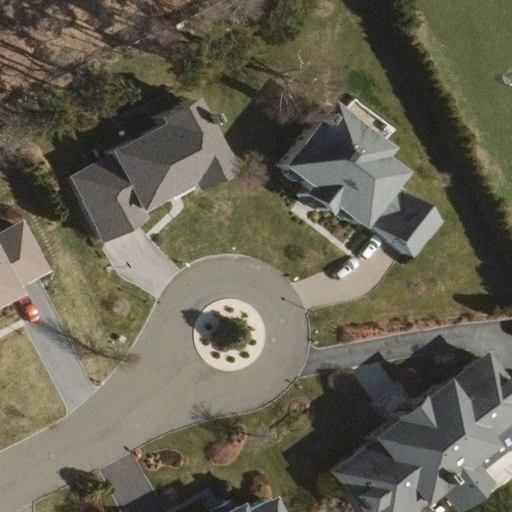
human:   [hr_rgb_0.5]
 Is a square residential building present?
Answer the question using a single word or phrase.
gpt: no

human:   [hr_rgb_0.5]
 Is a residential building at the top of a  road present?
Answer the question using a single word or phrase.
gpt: yes

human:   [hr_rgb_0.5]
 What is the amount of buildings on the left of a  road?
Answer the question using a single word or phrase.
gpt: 1

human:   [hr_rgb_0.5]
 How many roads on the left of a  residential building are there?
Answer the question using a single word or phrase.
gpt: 2

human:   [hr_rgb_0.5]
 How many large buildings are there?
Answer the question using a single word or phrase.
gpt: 0

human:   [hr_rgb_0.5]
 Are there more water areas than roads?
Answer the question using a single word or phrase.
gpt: no

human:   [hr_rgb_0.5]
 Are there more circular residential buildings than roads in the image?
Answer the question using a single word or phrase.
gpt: no

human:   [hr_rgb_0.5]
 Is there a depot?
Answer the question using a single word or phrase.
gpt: no

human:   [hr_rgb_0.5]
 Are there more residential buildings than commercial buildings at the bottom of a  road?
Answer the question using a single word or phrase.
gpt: yes

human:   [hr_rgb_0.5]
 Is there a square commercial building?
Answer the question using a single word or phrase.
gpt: no

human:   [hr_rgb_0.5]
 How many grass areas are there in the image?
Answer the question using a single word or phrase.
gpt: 0

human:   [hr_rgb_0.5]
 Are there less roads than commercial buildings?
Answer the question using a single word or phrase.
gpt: no

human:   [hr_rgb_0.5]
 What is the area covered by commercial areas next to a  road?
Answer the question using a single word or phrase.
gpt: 0m2

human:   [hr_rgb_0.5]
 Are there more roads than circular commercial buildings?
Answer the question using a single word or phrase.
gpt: yes

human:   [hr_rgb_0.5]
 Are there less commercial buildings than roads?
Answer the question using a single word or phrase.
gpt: yes

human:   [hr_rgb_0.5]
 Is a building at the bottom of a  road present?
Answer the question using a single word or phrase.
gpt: yes

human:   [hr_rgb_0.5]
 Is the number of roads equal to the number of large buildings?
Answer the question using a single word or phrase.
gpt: no

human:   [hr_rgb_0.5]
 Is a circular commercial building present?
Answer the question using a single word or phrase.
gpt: no

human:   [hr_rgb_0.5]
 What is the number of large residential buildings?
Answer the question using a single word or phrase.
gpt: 0

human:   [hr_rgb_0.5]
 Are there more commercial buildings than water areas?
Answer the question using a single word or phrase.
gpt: no

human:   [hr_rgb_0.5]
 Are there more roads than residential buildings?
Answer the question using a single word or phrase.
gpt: no

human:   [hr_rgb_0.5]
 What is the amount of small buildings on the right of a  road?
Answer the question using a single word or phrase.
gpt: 1

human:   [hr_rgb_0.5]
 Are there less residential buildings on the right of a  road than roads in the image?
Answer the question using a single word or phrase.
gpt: no

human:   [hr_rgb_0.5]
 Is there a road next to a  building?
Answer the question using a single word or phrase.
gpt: yes

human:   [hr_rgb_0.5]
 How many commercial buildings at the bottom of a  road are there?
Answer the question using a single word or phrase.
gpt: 0

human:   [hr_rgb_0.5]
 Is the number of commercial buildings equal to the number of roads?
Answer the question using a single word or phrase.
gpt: no

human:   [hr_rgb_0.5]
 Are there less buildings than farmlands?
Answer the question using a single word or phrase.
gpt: no

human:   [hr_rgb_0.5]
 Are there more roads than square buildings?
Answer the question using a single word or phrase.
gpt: yes

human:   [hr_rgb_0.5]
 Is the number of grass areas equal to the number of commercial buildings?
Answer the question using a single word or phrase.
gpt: yes

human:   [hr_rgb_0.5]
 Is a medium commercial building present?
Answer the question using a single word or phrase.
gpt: no

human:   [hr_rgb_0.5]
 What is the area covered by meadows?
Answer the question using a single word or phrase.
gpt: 0m2

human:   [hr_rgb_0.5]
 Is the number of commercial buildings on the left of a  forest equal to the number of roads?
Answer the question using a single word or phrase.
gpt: no

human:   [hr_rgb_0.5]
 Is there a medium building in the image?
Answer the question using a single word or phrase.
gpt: yes

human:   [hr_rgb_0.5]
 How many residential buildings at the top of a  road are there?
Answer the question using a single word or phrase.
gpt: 3

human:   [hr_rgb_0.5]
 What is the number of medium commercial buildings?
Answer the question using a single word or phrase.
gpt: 0

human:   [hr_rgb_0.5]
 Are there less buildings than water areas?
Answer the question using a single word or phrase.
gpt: no